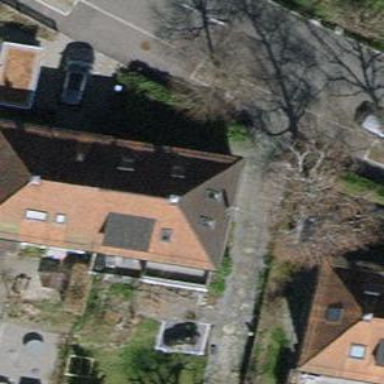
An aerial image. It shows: Simple house.